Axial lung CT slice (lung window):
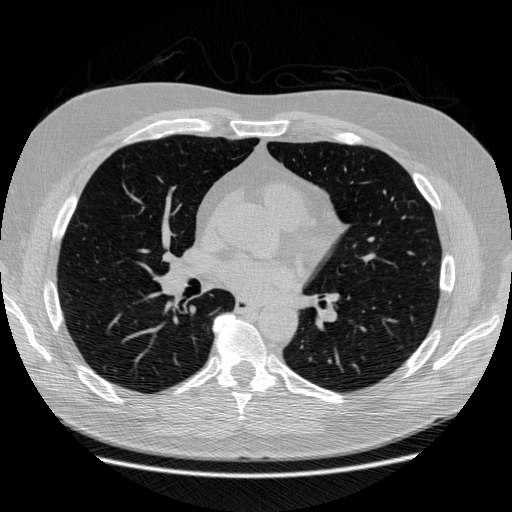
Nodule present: no